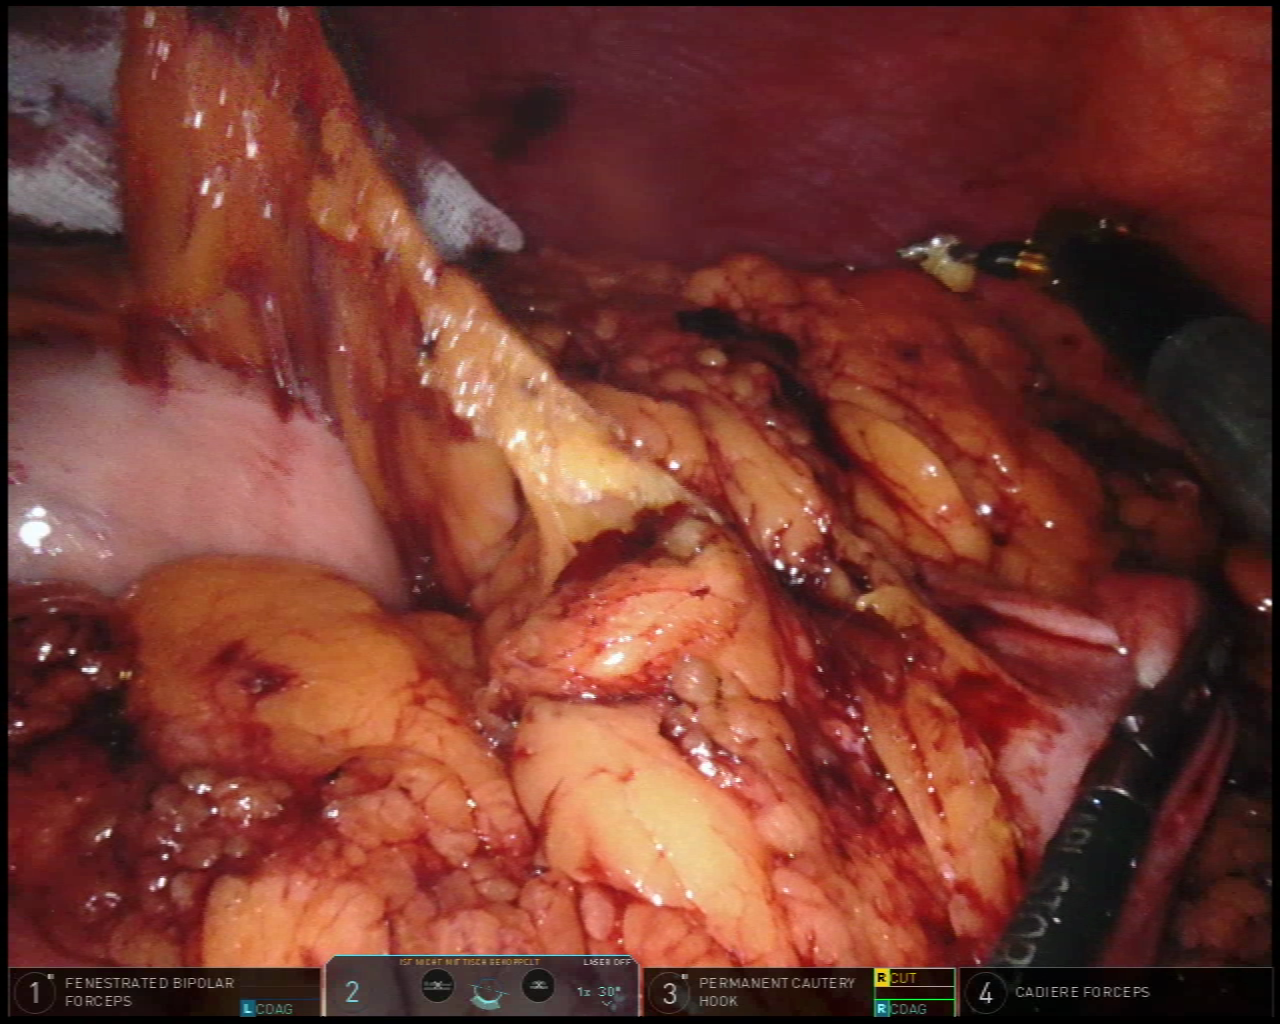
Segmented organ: stomach
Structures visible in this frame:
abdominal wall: yes
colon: yes
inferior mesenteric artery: no
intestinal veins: no
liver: no
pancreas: no
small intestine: no
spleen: no
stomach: yes
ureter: no
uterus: no
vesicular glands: no